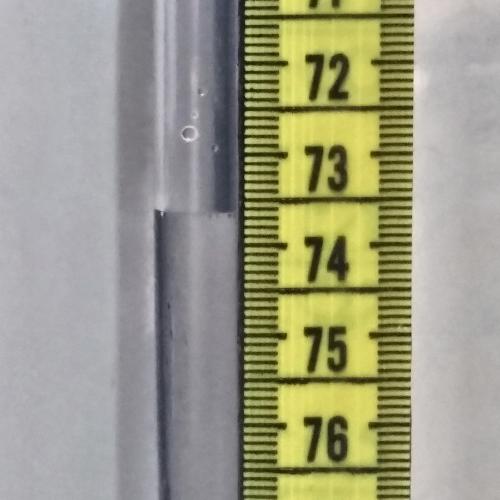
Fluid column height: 73.6 cm